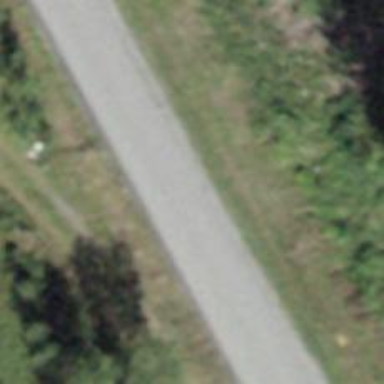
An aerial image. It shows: Unclassified road with asphalt surface.